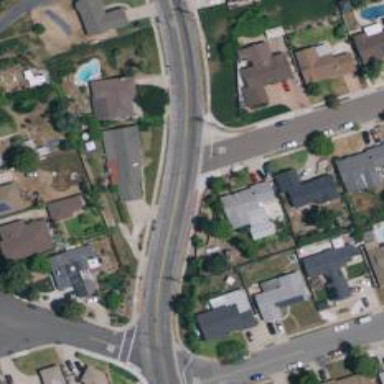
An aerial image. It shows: Road with stop sign.